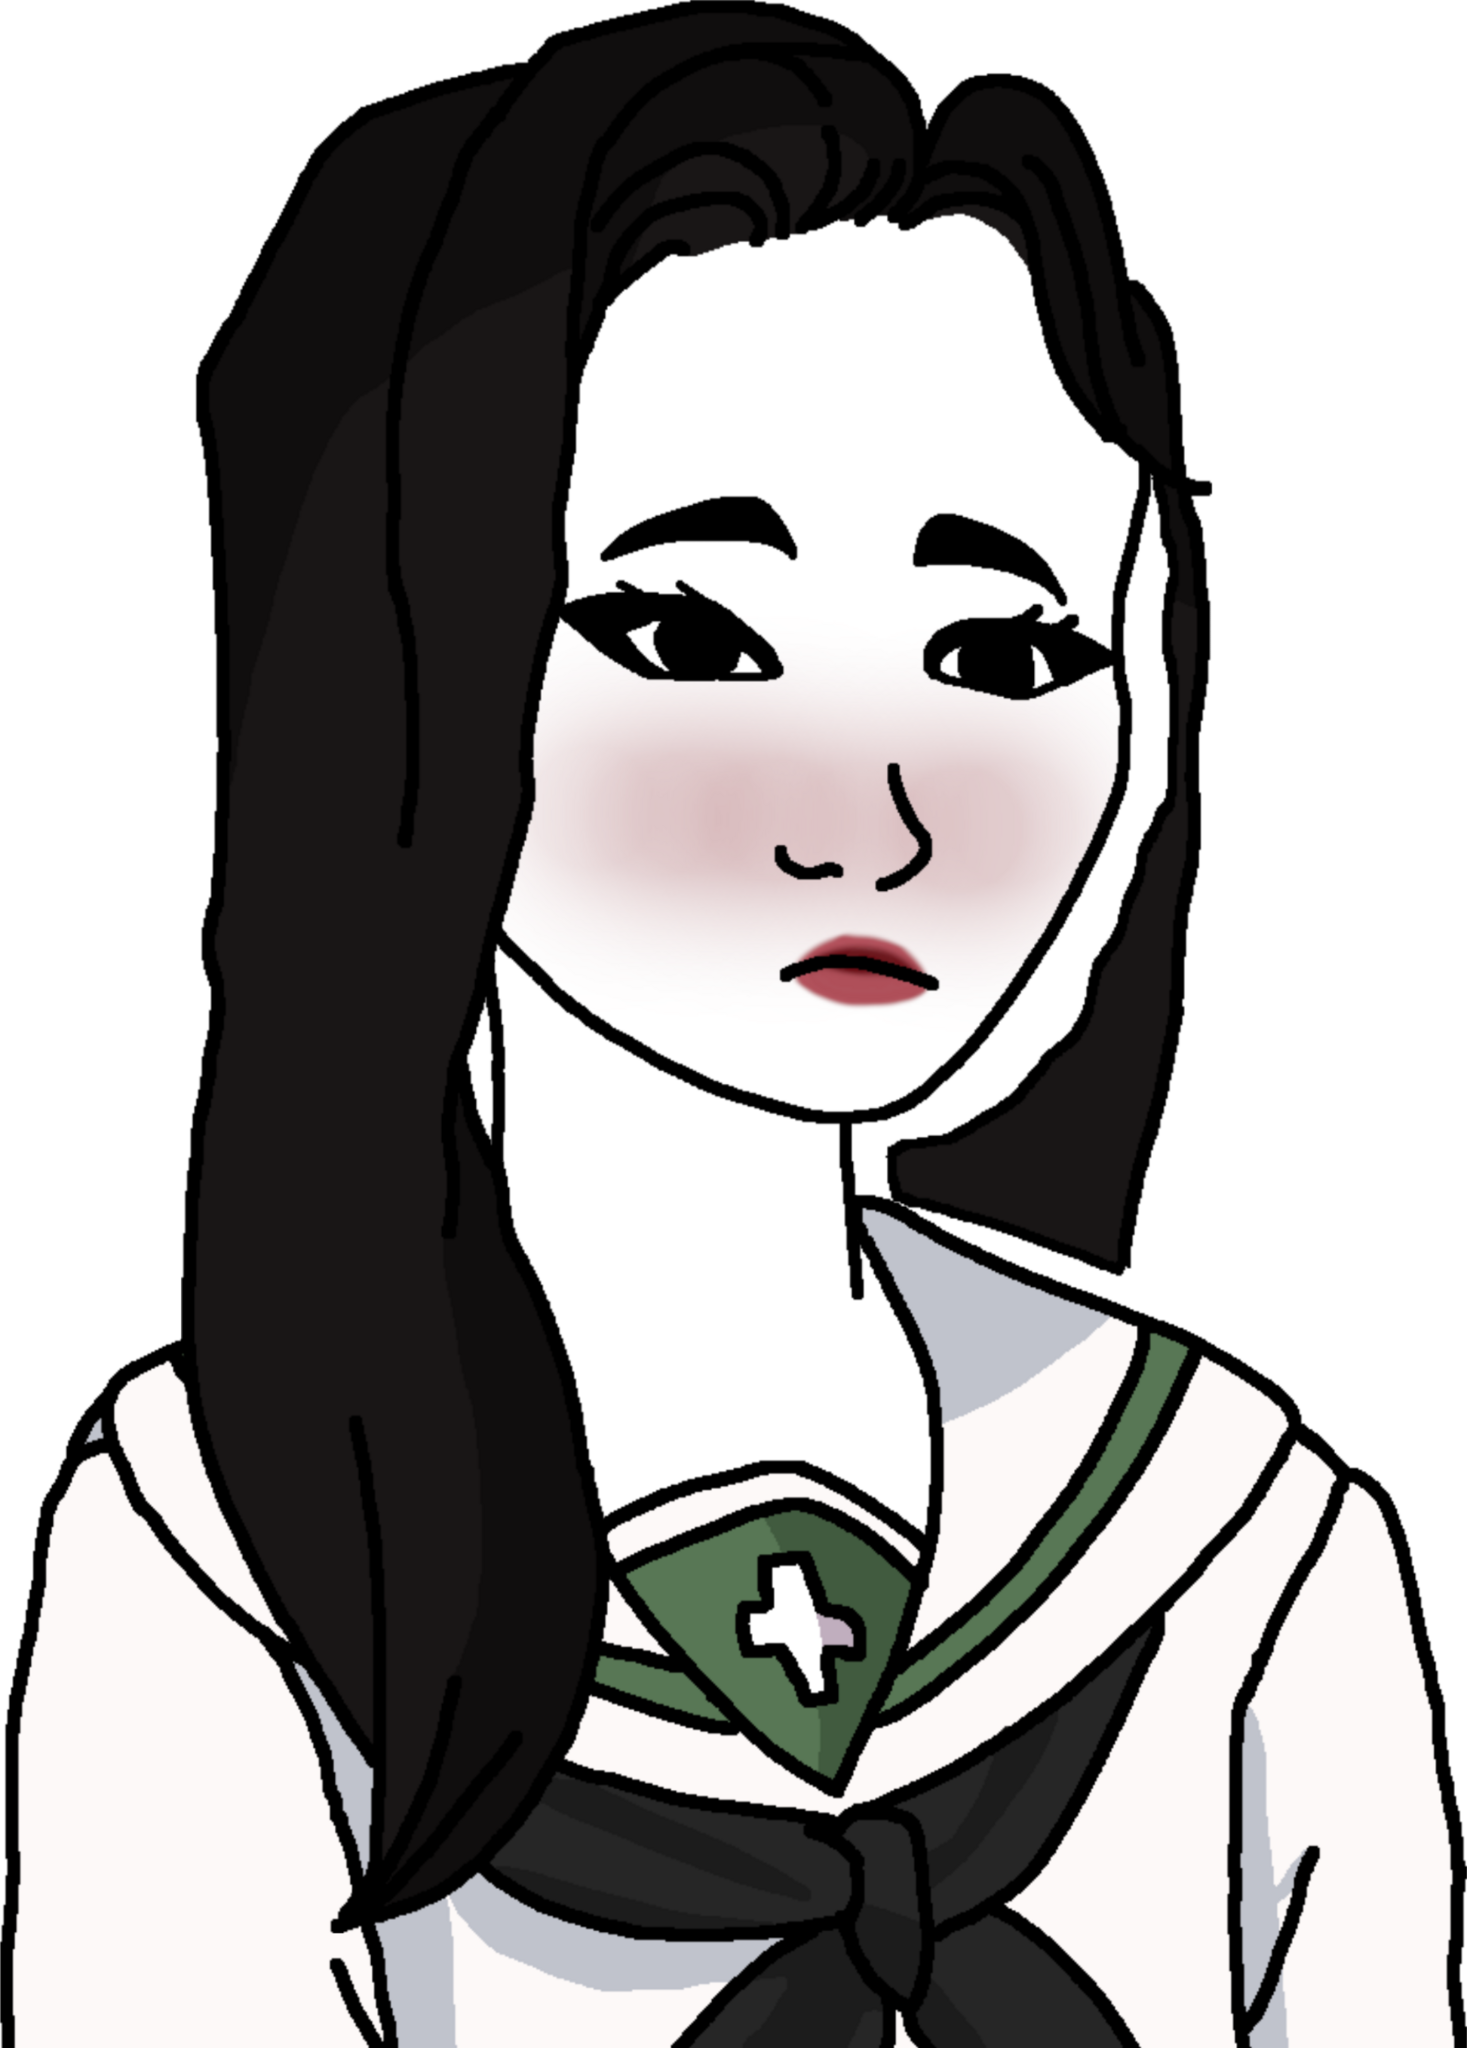
Label: 5_Doomer_Girl